Interaction volume radius: 5 \u00c5
Interaction volume height: 15 \u00c5
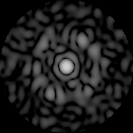
Disorder parameter: 0.8302